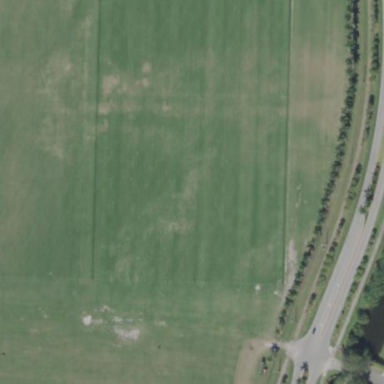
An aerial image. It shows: Grassy equestrian pitch for leisure land use.